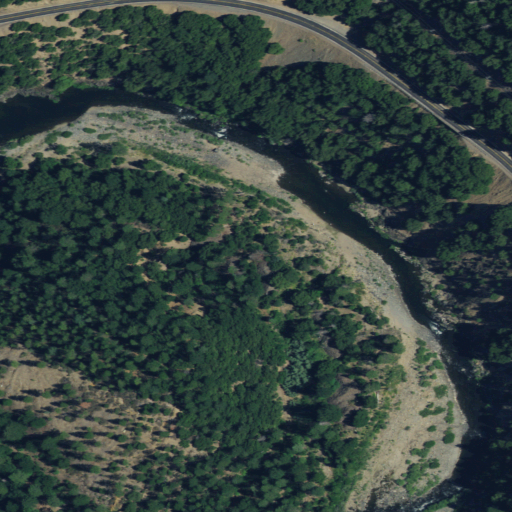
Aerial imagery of bar in California named Smiths Bar containing evergreen forest, grassland, shrub, low intensity development, open development, and herbaceous wetlands